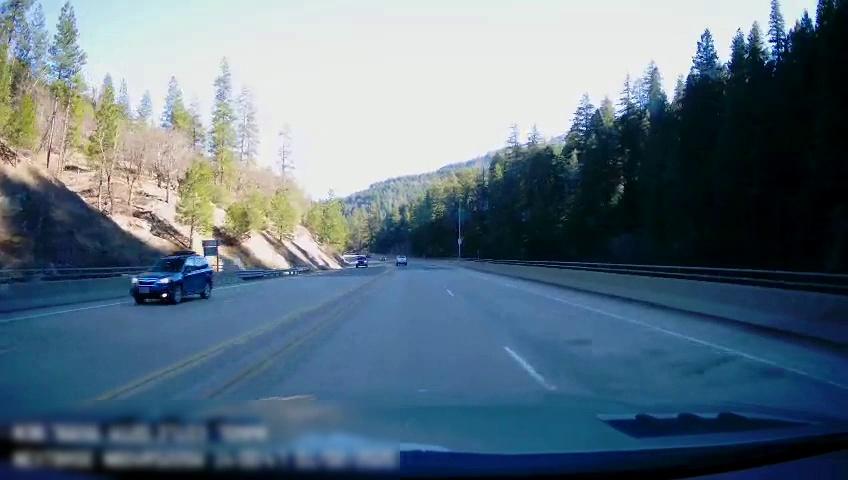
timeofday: Day
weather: Sunny
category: Drivable Space
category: Drivable Space
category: Vehicles | Truck
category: Vehicles | SUV
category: Vehicles | Truck
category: Lanes | Opposite Lane
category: Lanes | Current Lane
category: Lanes | Opposite Lane
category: Lanes | Current Lane
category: Lanes | Current Lane